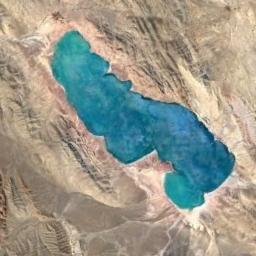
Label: lake